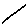
Label: line